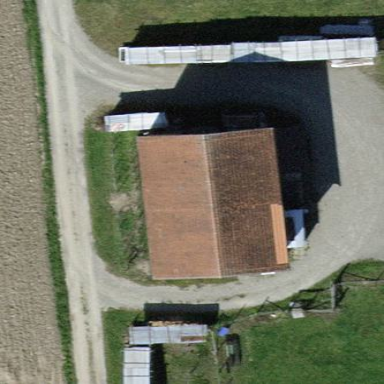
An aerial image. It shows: Shed building.